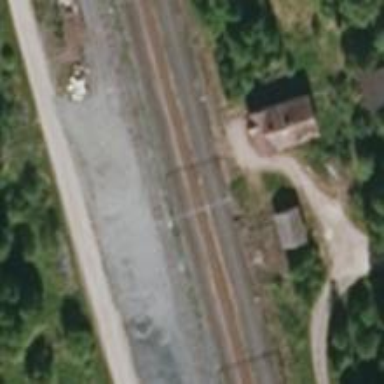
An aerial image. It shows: View of railway yard.